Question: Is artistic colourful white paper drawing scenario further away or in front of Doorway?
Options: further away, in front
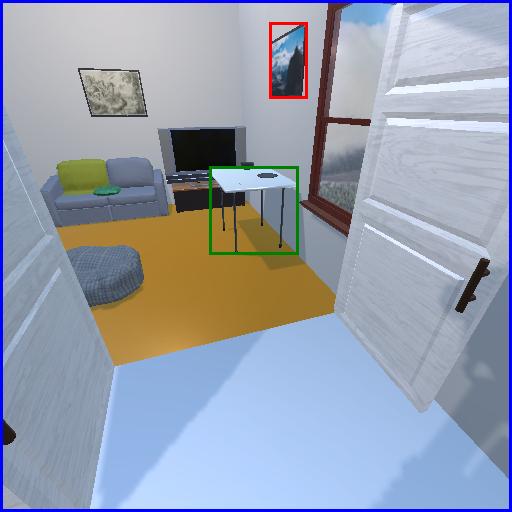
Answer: further away